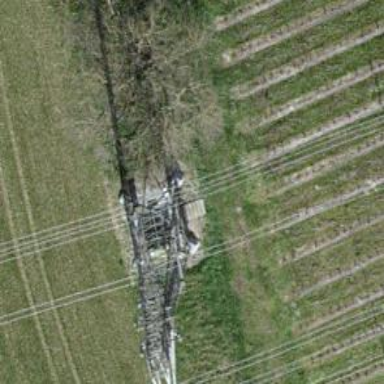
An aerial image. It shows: Power line is depicted.